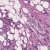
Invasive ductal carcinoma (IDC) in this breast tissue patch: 1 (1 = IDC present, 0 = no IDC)